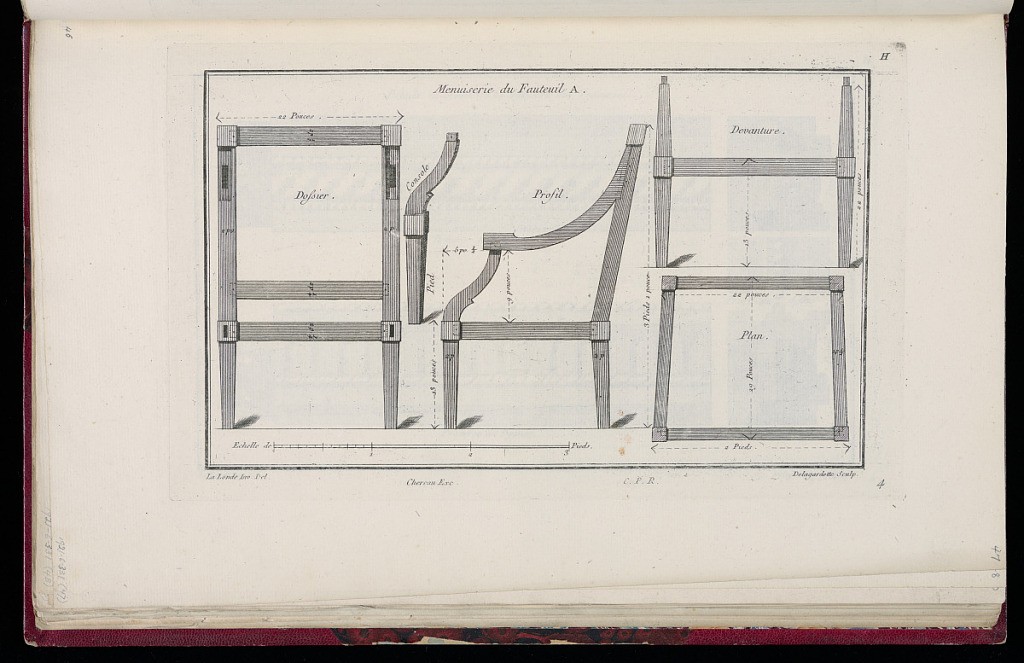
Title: Carpentry of Armchair A
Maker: Richard de Lalonde, French, active 1780–96
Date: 1775-1788
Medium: Etching on off-white laid paper
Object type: Print
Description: Plans for the joinery of the armchair represented in 1921-6-331-44. The plate is signed and numbered.